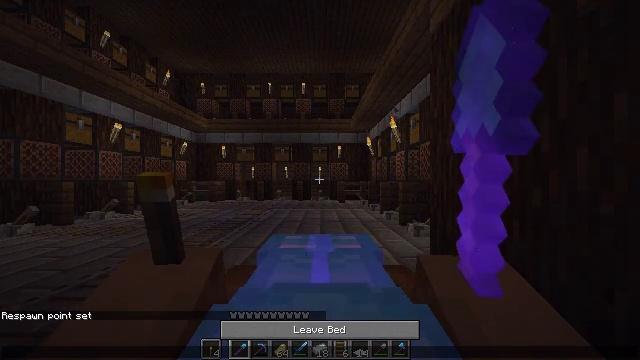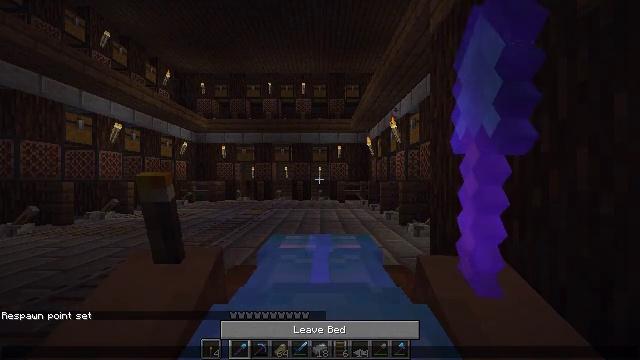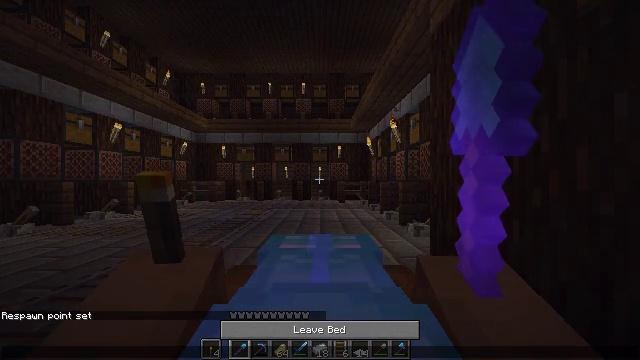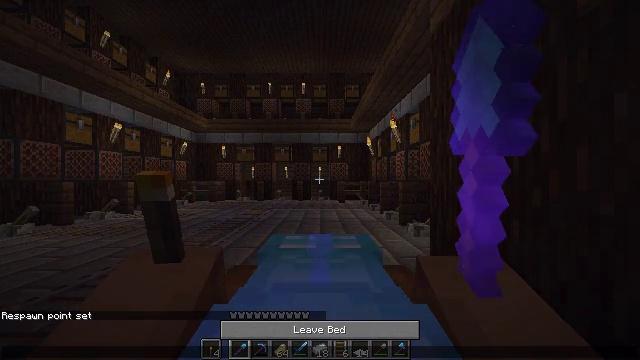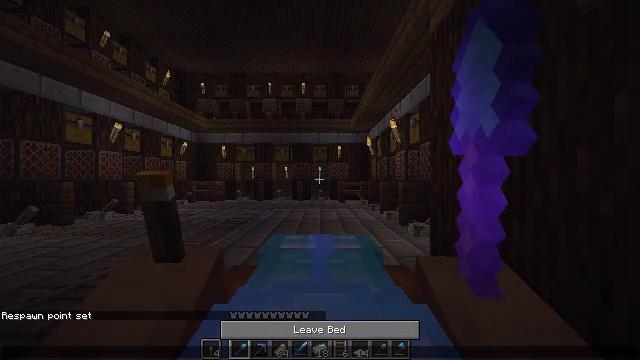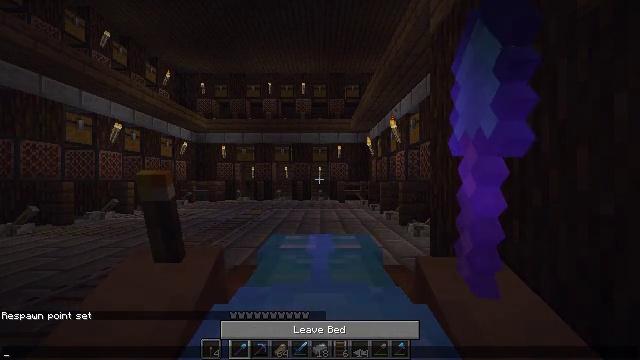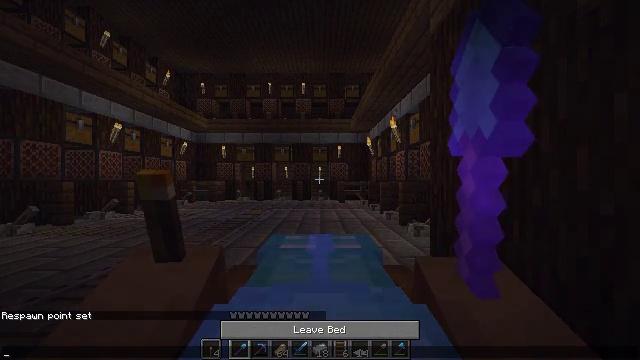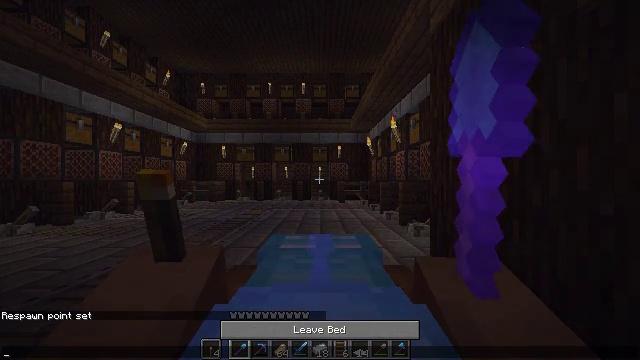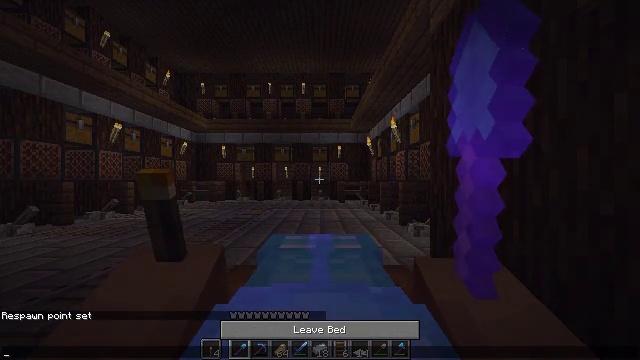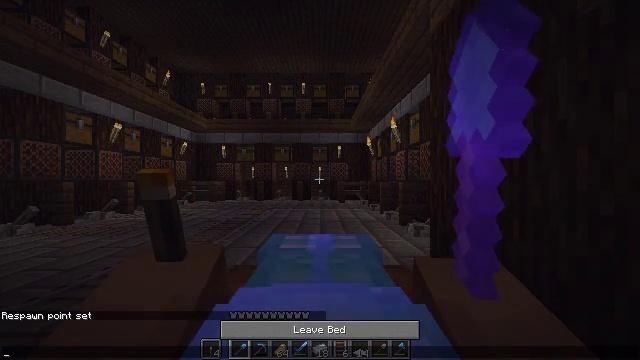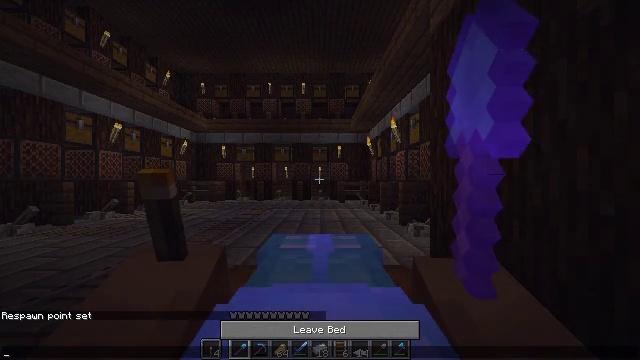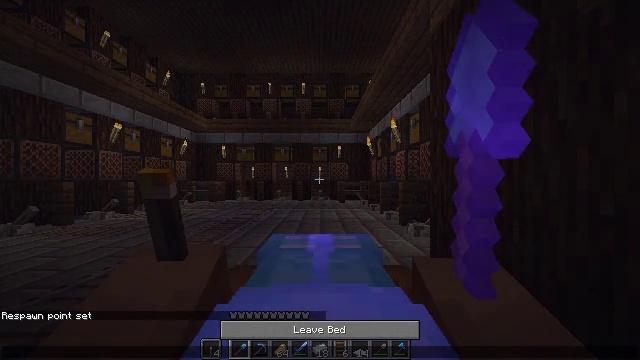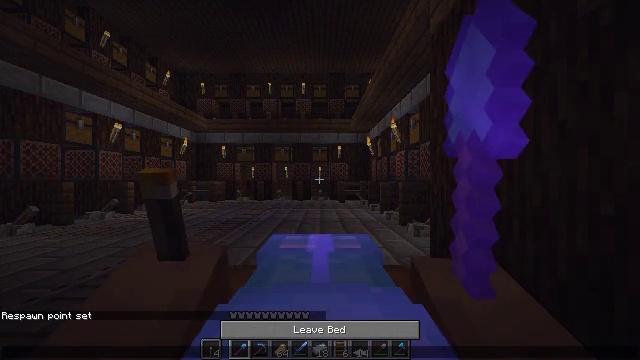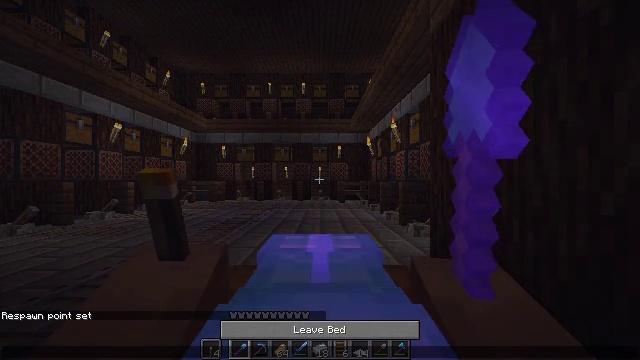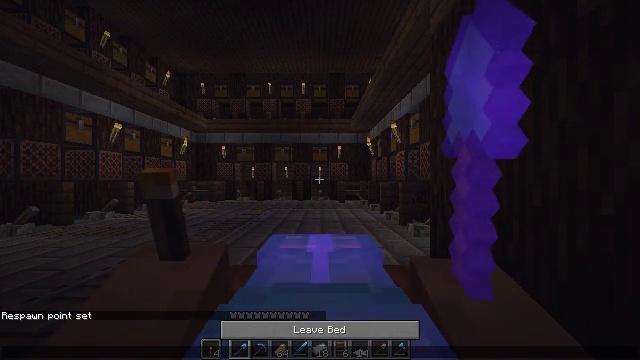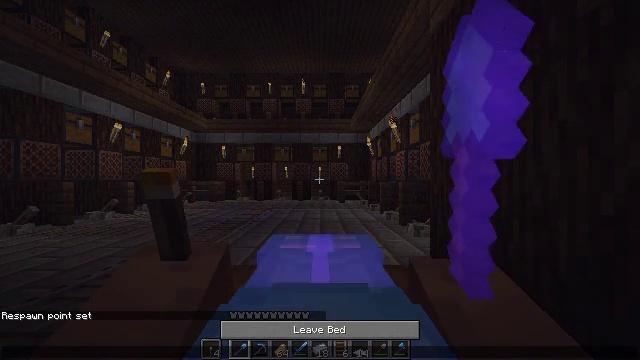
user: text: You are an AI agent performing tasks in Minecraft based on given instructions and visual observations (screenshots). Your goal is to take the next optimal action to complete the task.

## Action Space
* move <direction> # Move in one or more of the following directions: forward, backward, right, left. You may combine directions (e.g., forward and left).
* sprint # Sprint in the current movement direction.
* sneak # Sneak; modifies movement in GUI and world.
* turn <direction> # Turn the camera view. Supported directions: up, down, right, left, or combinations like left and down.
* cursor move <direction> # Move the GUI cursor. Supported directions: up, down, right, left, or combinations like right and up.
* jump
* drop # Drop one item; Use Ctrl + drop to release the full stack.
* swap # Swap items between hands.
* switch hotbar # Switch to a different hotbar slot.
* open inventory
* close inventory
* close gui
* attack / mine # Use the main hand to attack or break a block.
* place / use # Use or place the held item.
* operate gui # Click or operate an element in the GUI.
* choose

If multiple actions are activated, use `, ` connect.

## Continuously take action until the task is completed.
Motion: motion action
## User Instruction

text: Mine the brown bed to pick it up.
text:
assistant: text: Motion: no_op
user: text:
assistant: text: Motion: no_op
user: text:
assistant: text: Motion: no_op
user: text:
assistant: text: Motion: no_op
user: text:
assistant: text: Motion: no_op
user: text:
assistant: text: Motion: no_op
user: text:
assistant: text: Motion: no_op
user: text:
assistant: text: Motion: no_op
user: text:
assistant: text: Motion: no_op
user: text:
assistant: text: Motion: no_op
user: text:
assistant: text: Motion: no_op
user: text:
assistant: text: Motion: no_op
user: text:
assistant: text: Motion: no_op
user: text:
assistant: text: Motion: no_op
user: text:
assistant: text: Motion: no_op
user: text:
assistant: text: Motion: no_op
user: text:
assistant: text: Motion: no_op
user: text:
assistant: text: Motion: no_op
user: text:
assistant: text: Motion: no_op
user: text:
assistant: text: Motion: no_op
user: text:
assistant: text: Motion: no_op
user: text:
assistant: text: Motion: no_op
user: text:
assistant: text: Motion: no_op
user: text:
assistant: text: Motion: no_op
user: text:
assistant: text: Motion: no_op
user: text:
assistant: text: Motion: no_op
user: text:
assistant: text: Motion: no_op
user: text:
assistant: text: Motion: no_op
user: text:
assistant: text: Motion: no_op
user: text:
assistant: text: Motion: no_op